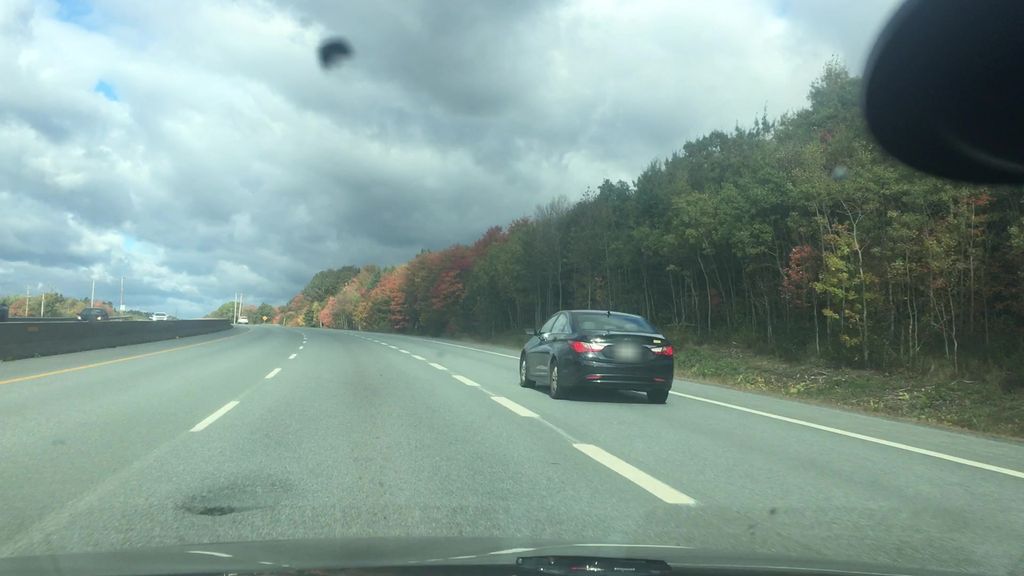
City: halifax